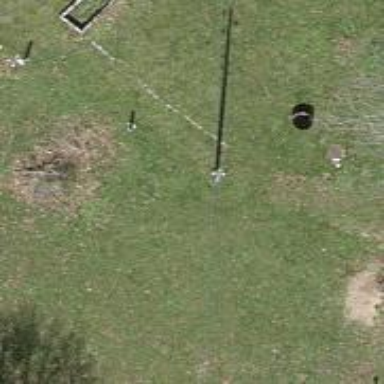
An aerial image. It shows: Power pole.